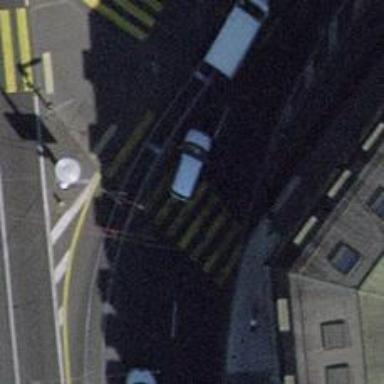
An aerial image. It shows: Crossing with traffic signals.